Field crop: maize
Growth stage: 2
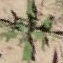
Species: atriplex